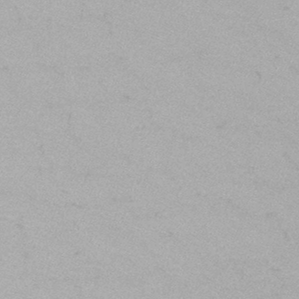
Label: frost